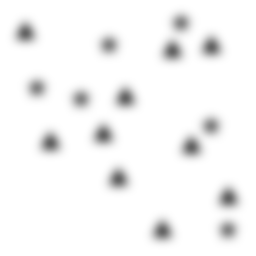
Squares: 0
Triangles: 10
Stars: 6
Total shapes: 16